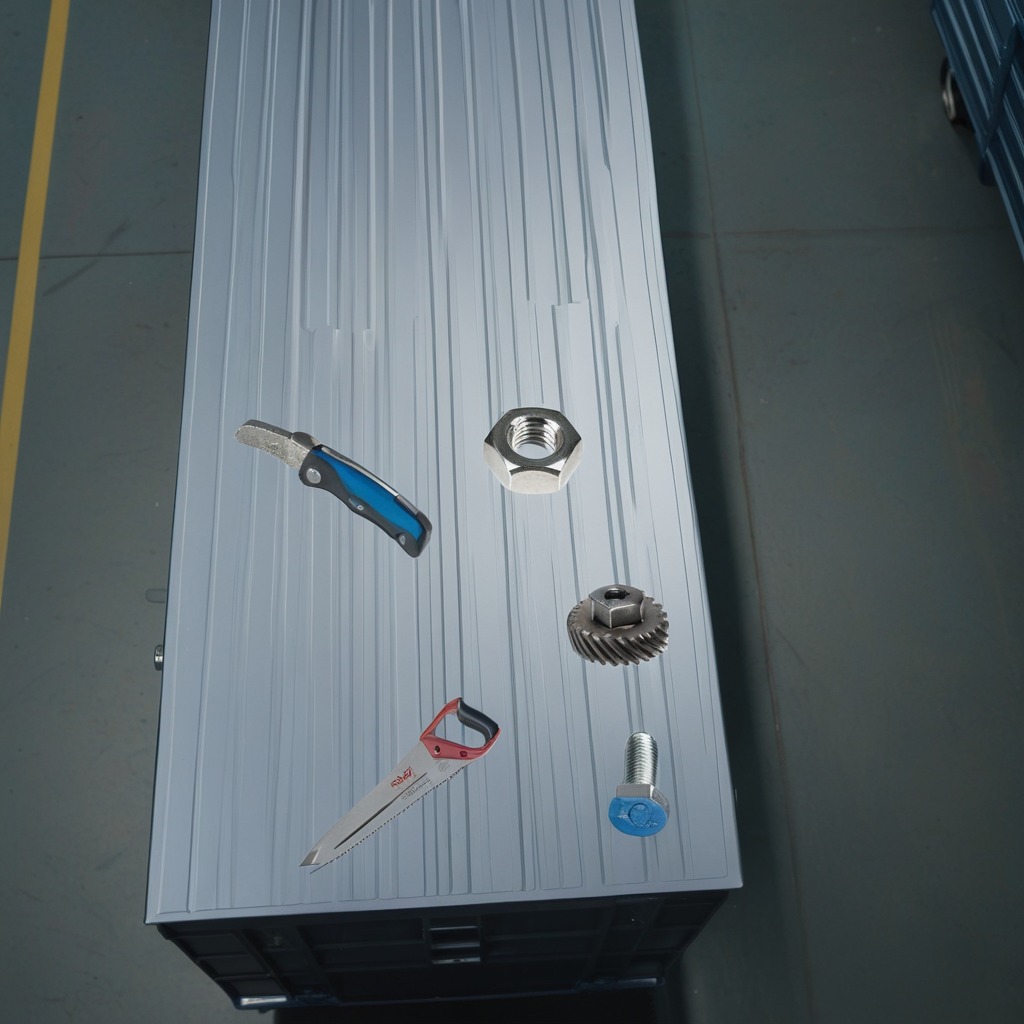
A steel gear with teeth, a utility knife, a metal machine screw, a handheld metal saw, and a metal nut are lying on the toolbox surface.